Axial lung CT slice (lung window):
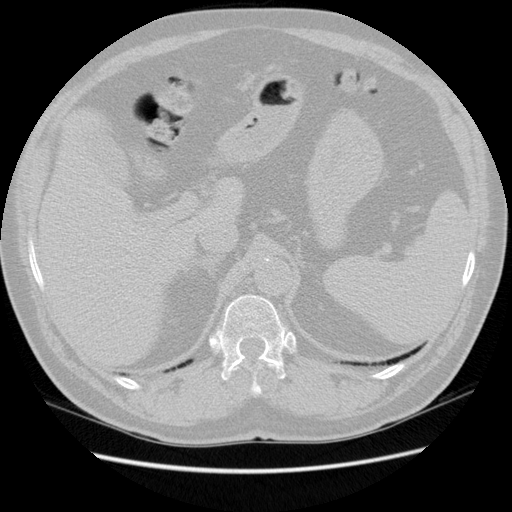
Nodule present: no